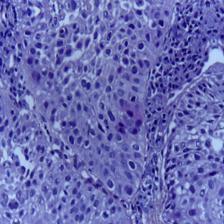
Diagnosis: OSCC